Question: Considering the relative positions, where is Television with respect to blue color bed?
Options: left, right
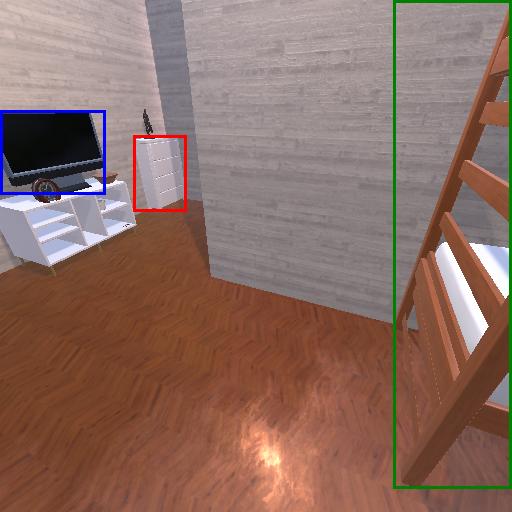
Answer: left